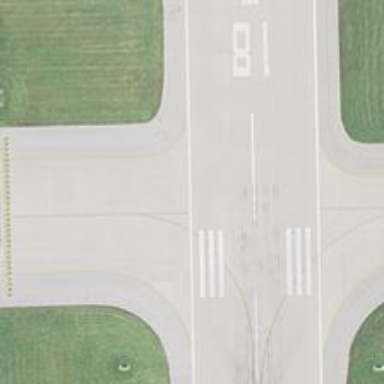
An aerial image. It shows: View of taxiway at the airport.